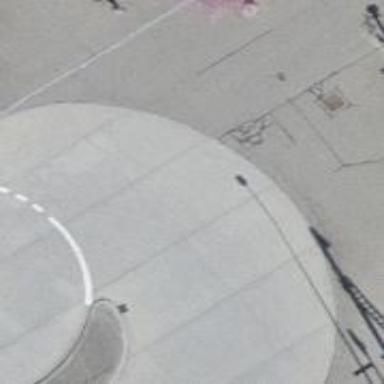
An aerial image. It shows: Service road with concrete plates surface.